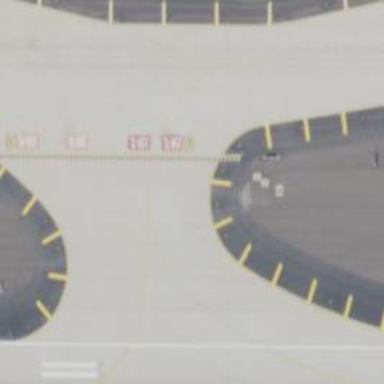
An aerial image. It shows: View of taxiway at the airport.